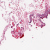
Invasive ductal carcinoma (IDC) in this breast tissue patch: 0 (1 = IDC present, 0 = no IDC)